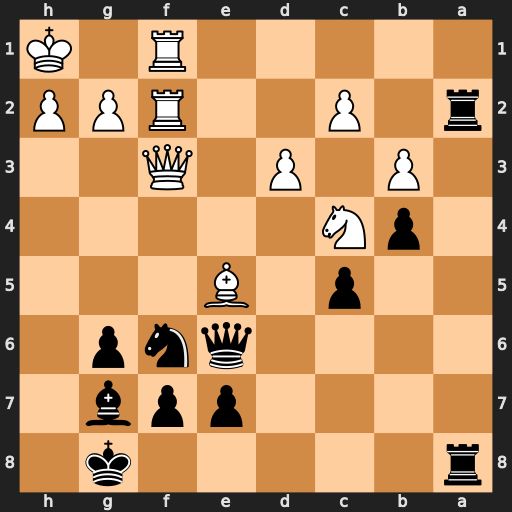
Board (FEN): r5k1/4ppb1/4qnp1/2p1B3/1pN5/1P1P1Q2/r1P2RPP/5R1K
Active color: b
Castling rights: -
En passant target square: -
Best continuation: Ng4 Bxg7 Nxf2+